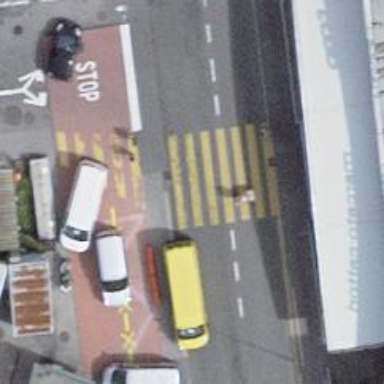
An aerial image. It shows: Uncontrolled zebra crossing with notable zebra markings.